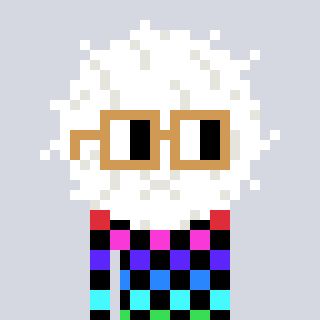
a pixel art character with square brown glasses, a cottonball-shaped head and a magenta-colored body on a cool background